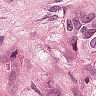
Metastatic tissue present: yes